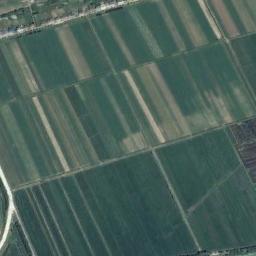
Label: rectangular_farmland